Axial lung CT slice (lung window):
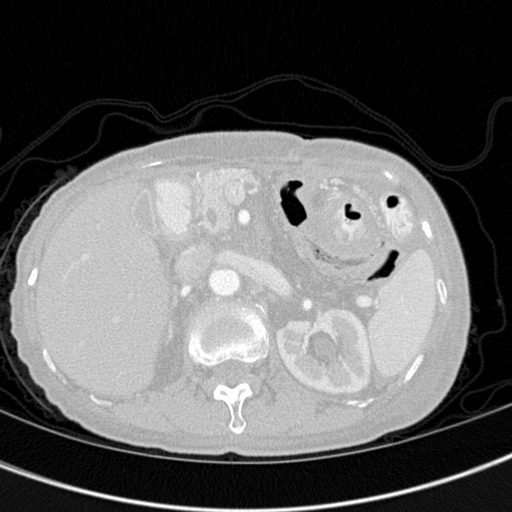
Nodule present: no